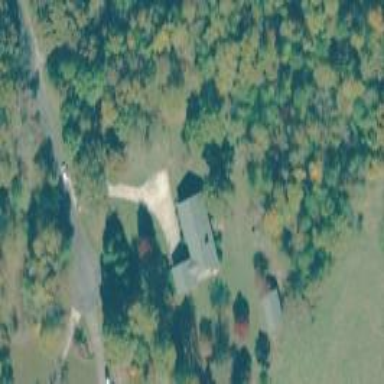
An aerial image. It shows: Driveway.